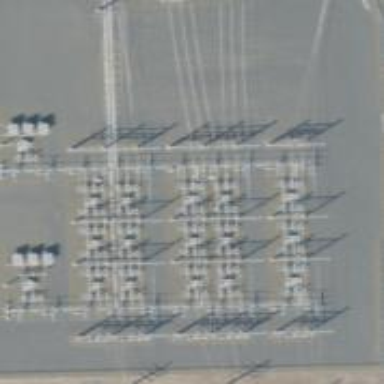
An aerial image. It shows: Switch for power supply.